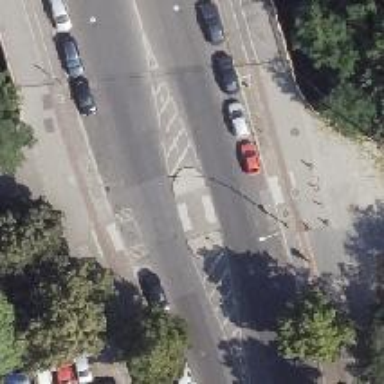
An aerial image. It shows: Secondary road with asphalt surface and cycle track on the right side. It is dual carriageway.